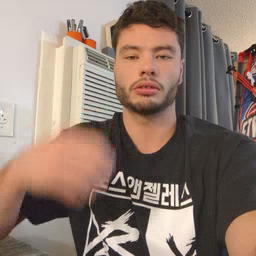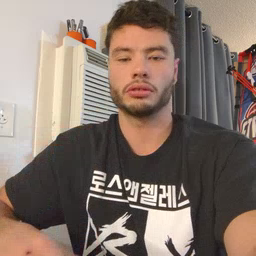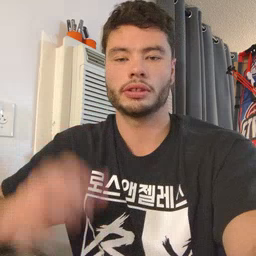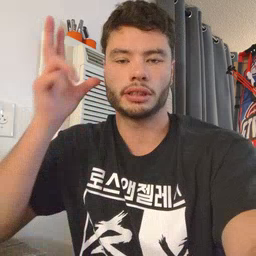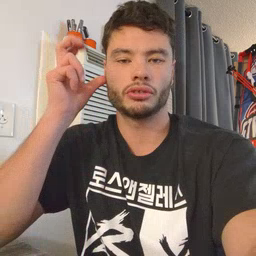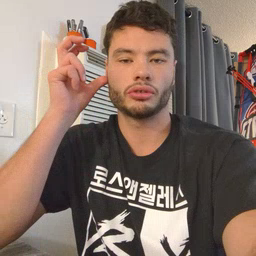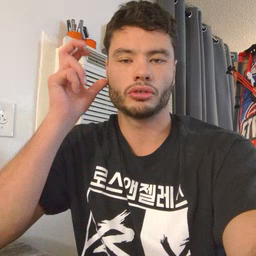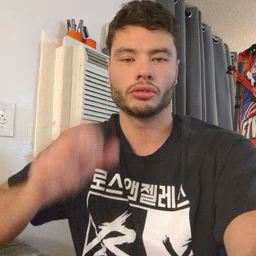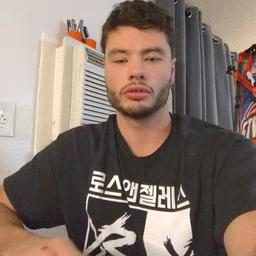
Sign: hear